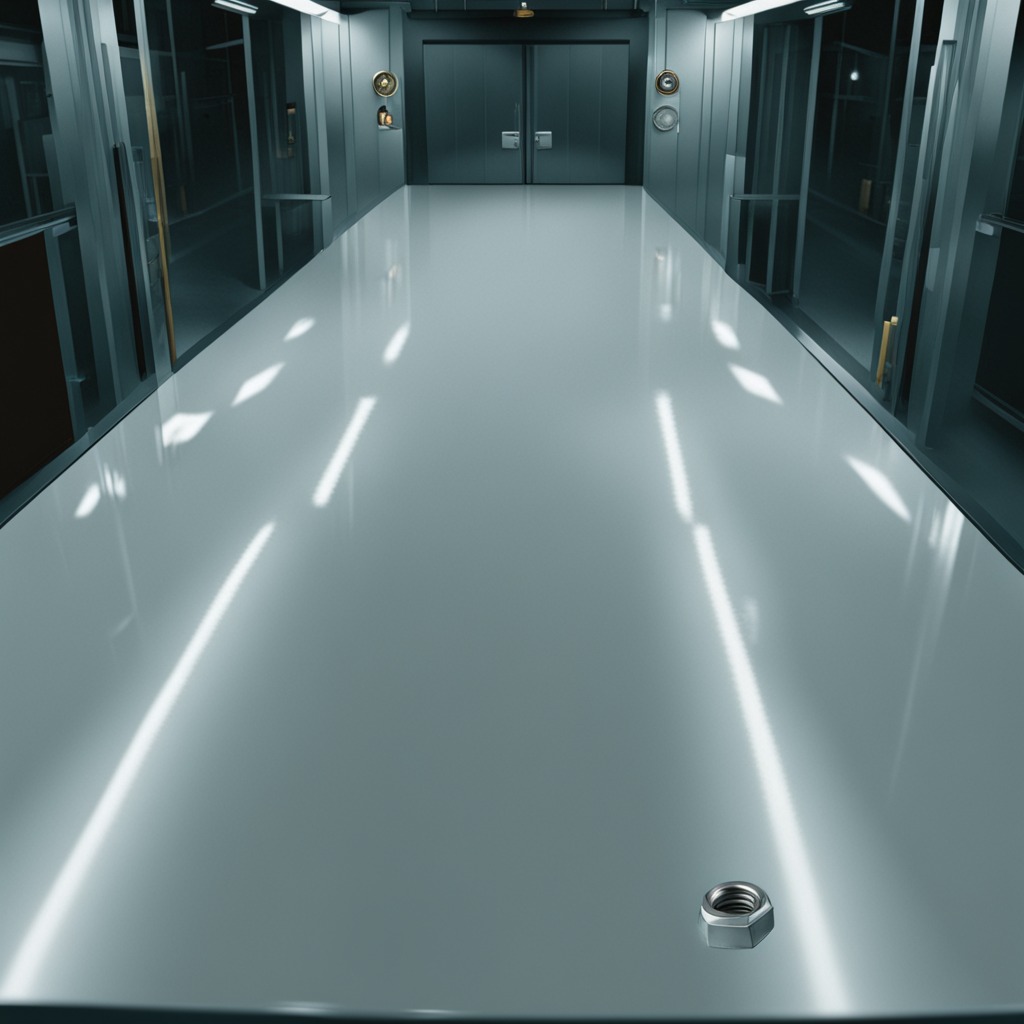
A metal nut is lying on the table in a ship maintenance bay.